Aerial crown-view tile of a tropical tree (Barro Colorado Island, Panama), acquired 20250616:
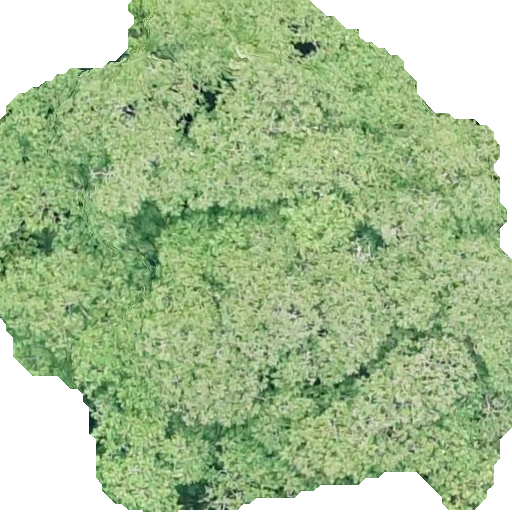
Species: Dipteryx oleifera
GBIF accepted scientific name: Dipteryx oleifera
Crown area: 322.893 m²